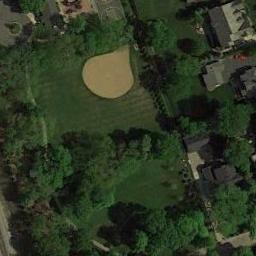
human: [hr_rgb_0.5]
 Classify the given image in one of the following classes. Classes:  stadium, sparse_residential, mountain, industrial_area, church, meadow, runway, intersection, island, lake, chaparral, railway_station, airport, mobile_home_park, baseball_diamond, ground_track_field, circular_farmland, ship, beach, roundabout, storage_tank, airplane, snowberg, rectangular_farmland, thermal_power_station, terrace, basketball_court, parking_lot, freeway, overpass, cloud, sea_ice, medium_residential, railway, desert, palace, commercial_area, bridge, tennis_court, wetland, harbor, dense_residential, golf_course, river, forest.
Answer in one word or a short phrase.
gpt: baseball_diamond